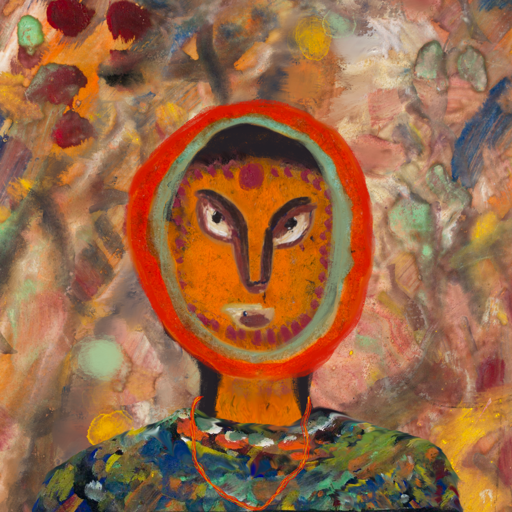
Background: Mother_And_Son_Mother, Head And Neck Front: Doll, Face Front: After_Raid, Bust: An_Impression, Hair Front: Sisters, Head Accessory: Blank, Second Necklace: Gypsy_Mother_2, Necklace: Blank, Baby: Blank